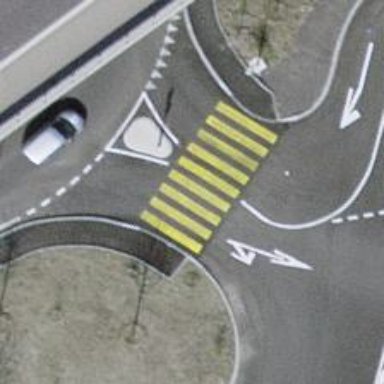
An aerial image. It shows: Marked road crossing.